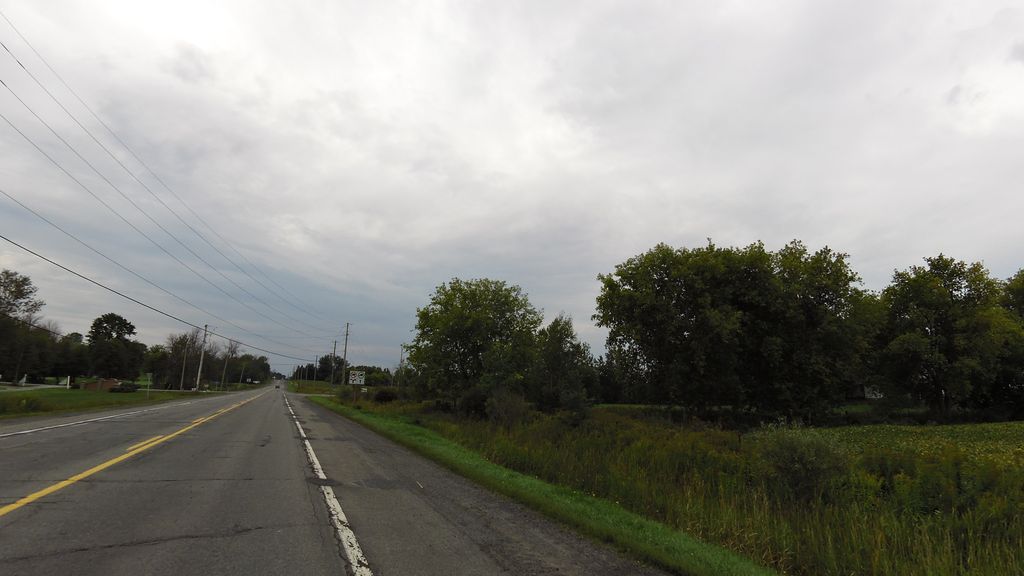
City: ottawa-gatineau